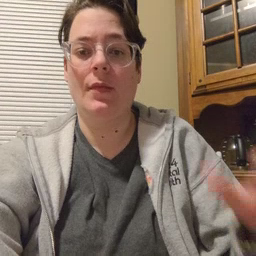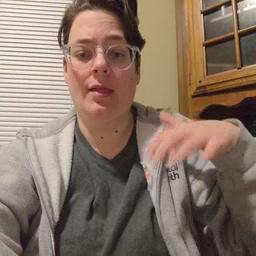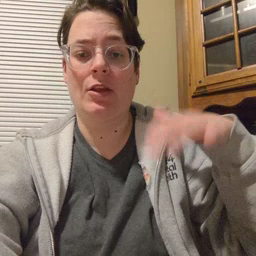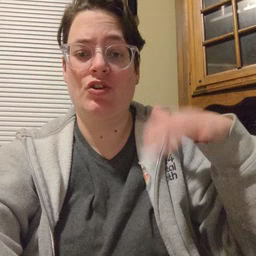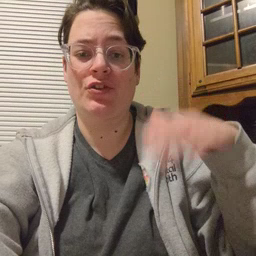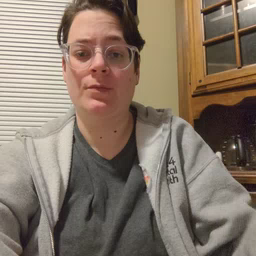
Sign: alligator